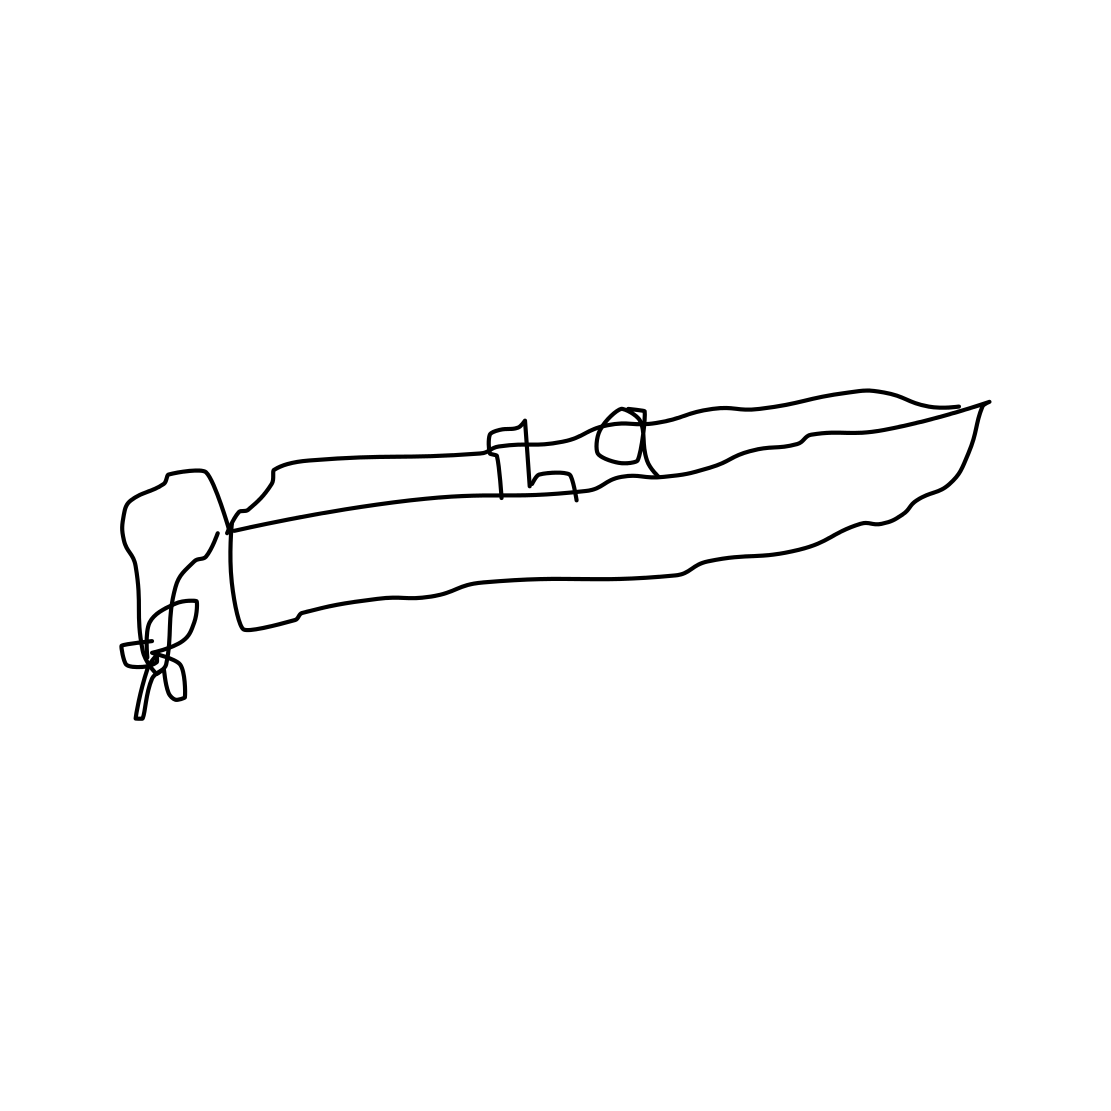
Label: speed-boat